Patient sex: M
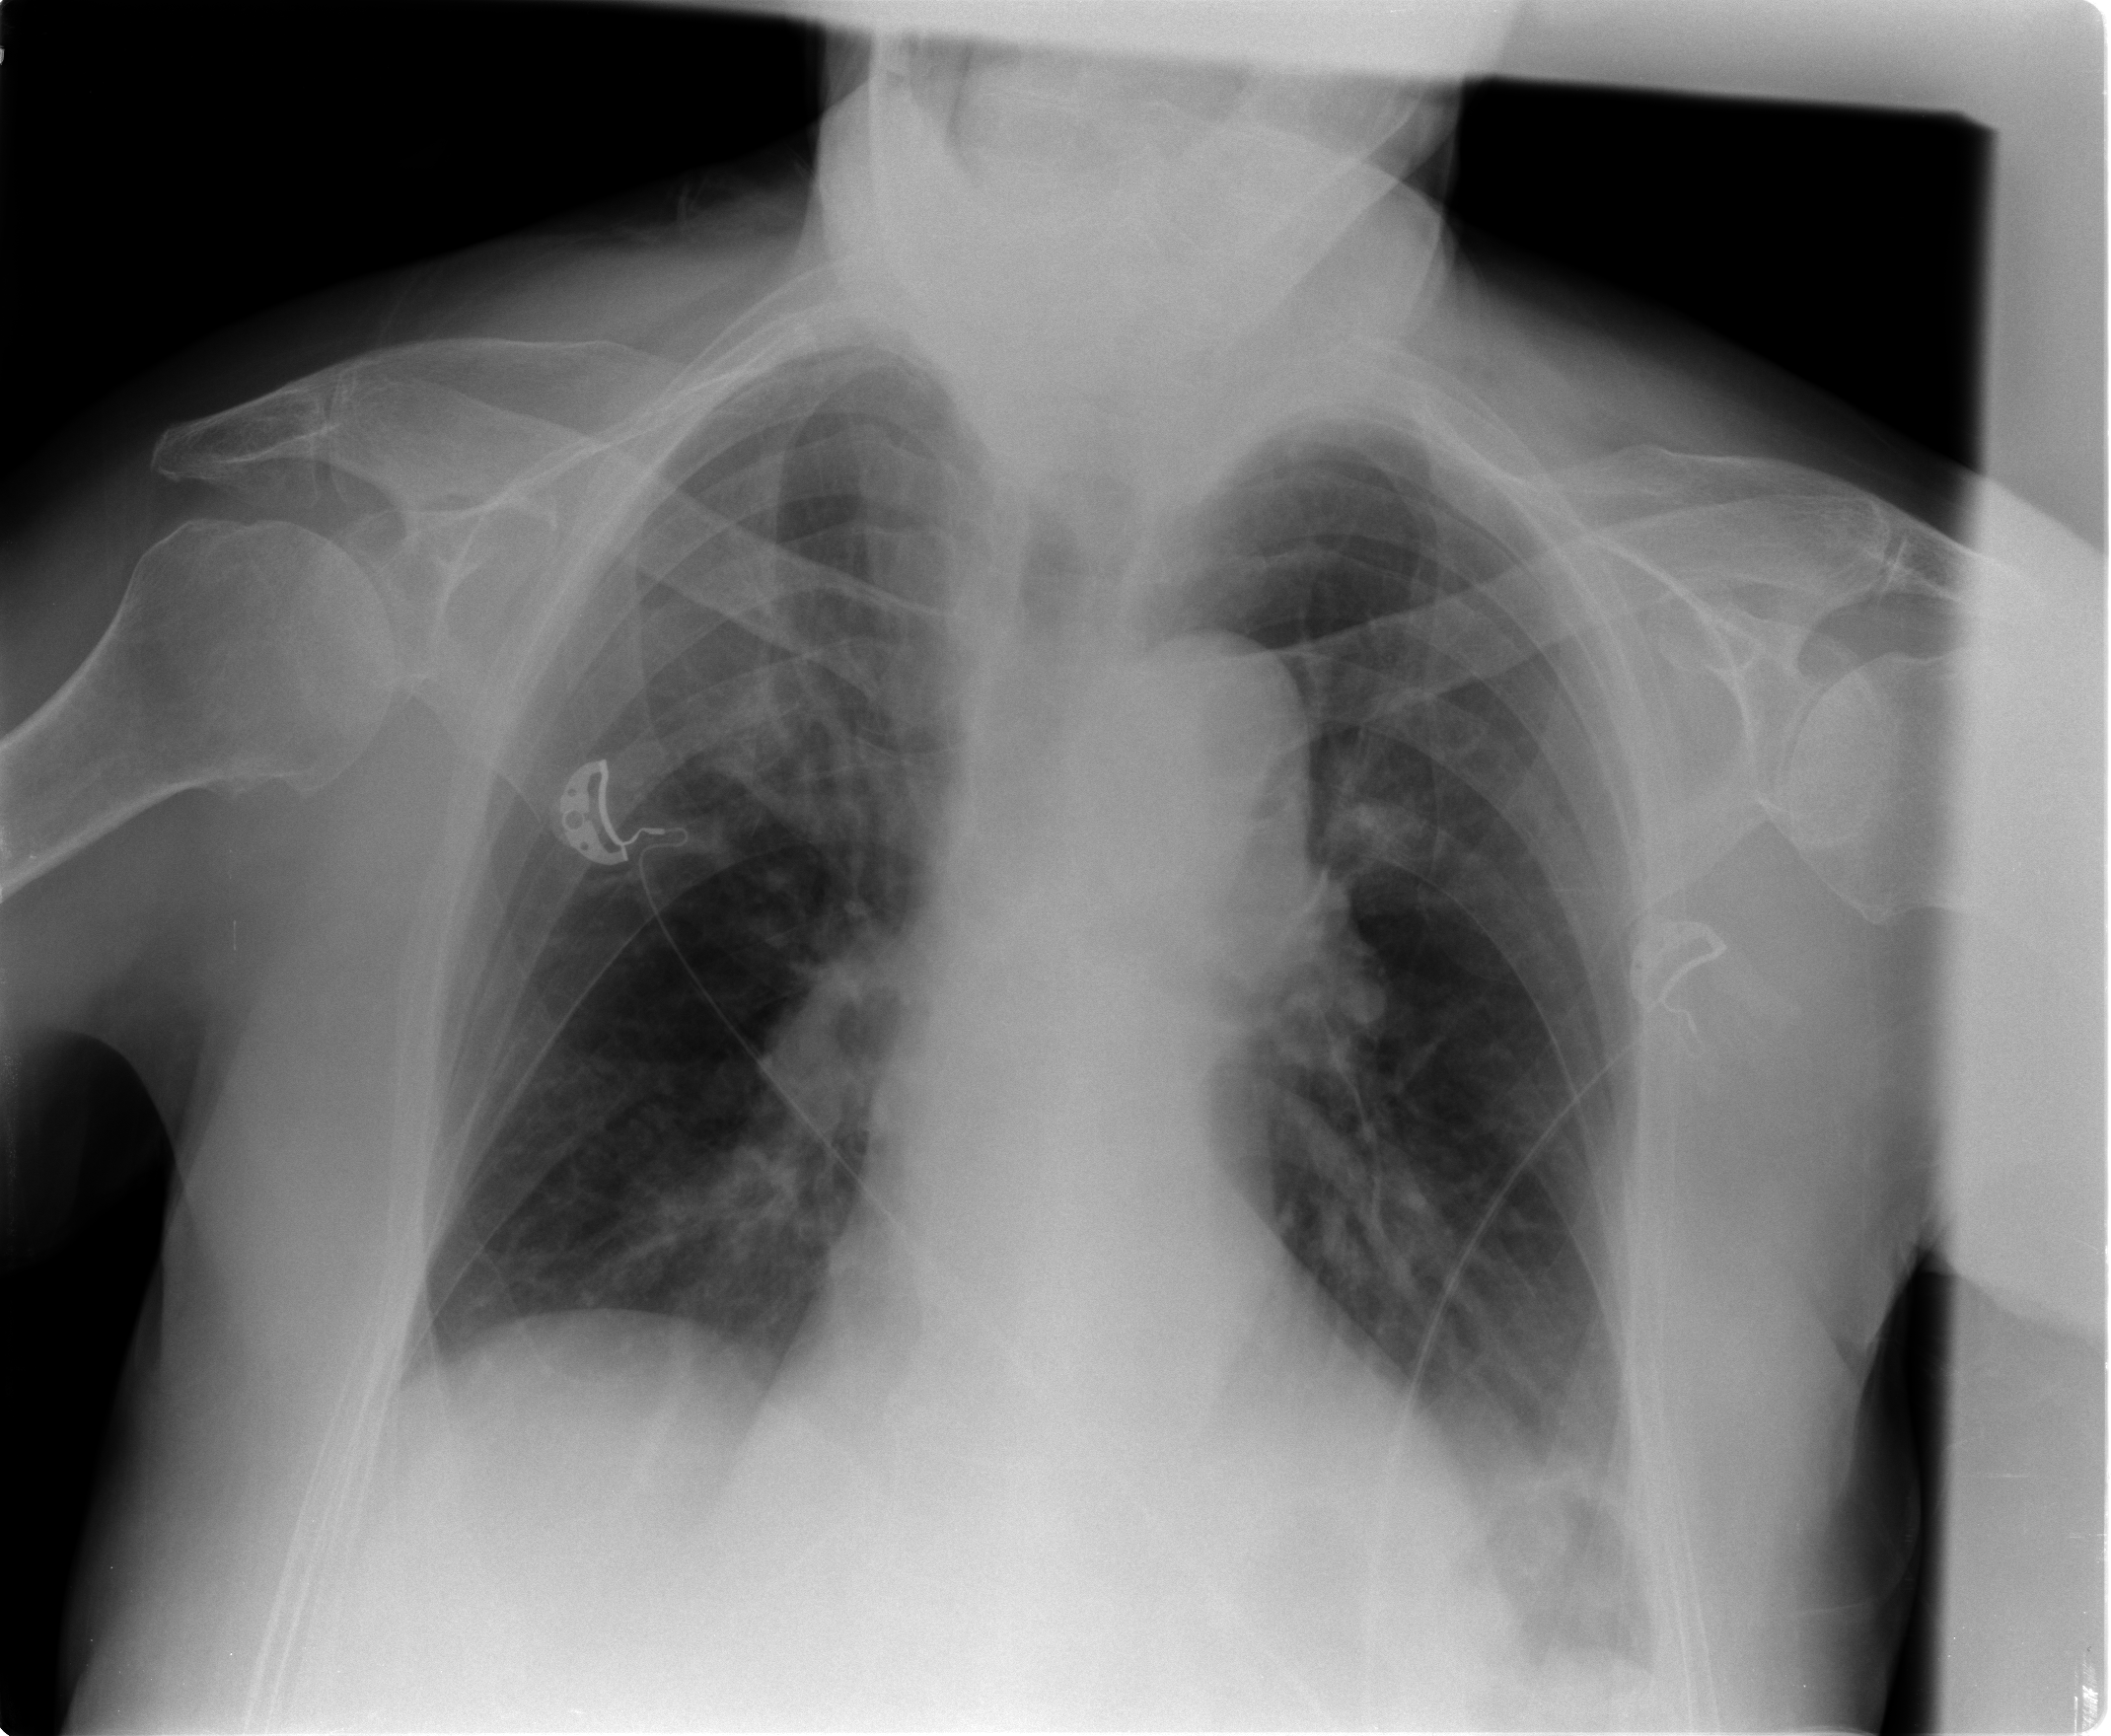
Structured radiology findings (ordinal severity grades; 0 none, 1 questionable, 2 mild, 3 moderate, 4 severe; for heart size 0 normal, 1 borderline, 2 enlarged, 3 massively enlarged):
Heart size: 1
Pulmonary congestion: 1
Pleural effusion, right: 0
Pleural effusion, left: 0
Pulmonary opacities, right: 0
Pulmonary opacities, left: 0
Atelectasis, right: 2
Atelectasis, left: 2